Interaction volume radius: 5 \u00c5
Interaction volume height: 15 \u00c5
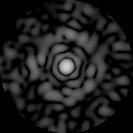
Disorder parameter: 0.8638